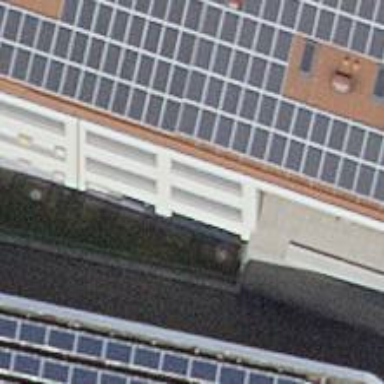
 consisting of solar photovoltaic panels."